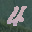
Label: 4